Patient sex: F
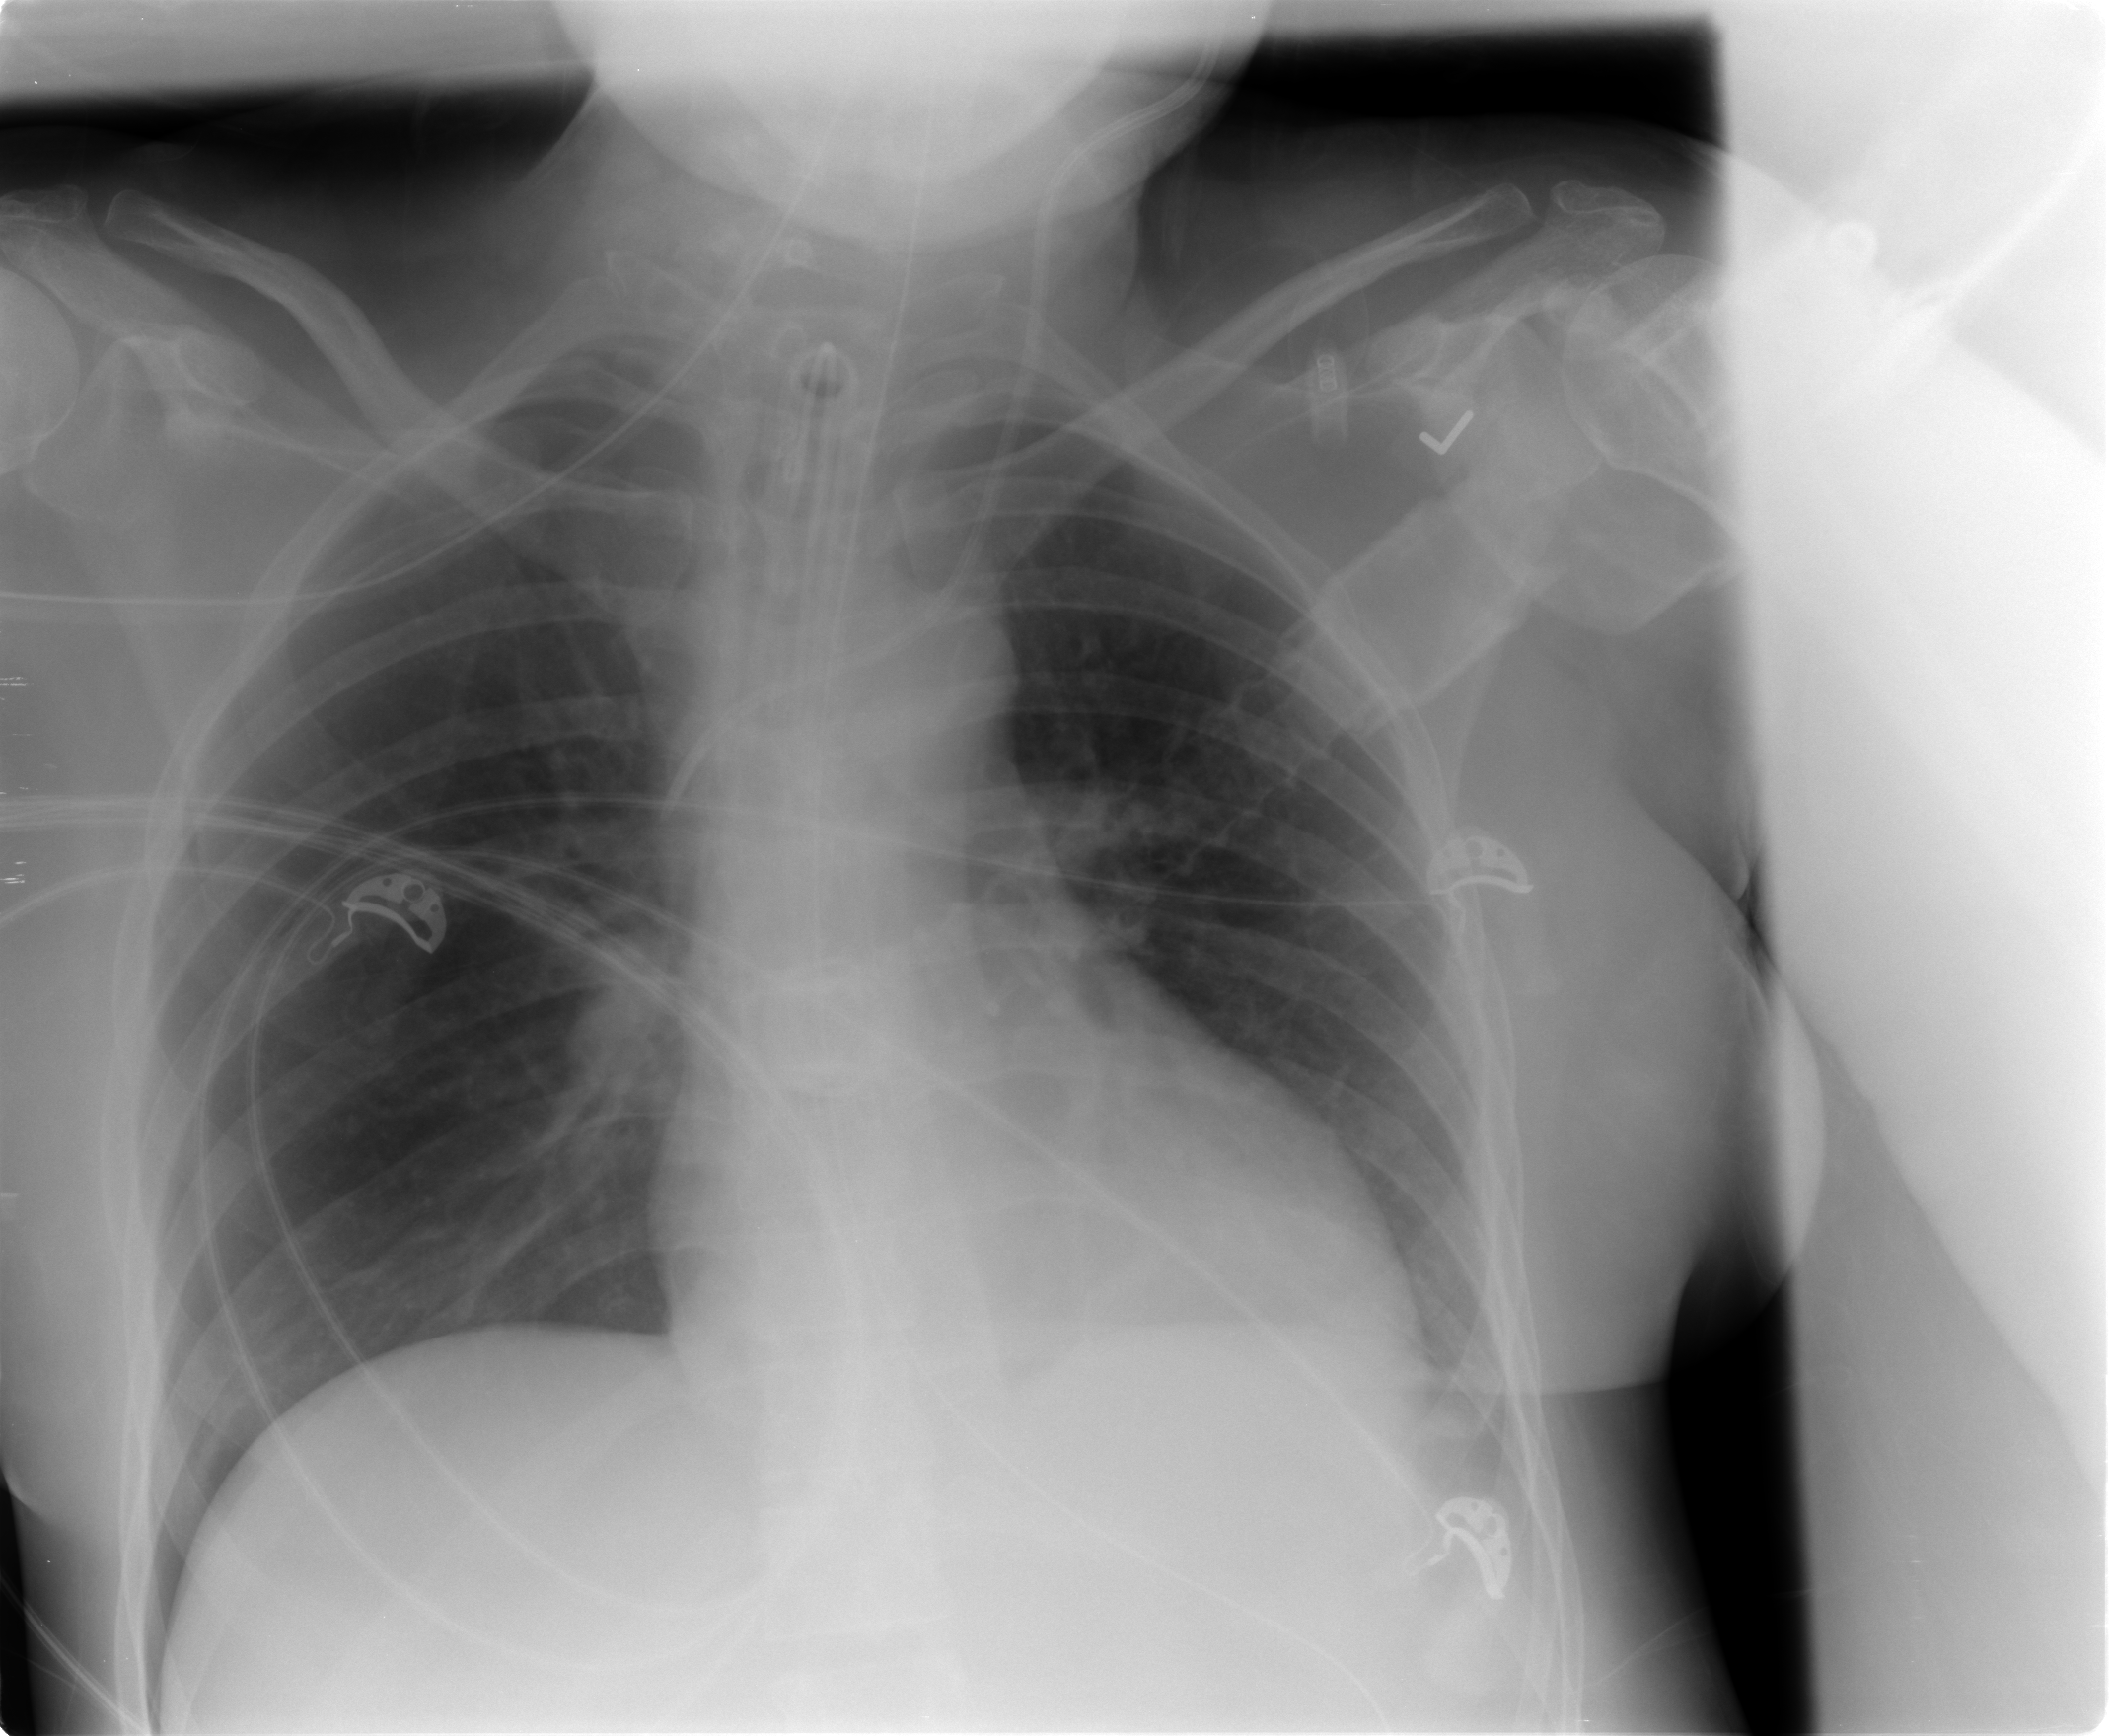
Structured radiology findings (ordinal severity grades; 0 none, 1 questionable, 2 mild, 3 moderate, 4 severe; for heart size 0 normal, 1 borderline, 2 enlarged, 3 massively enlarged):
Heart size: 0
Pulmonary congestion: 0
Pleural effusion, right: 0
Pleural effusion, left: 2
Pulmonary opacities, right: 0
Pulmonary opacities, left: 0
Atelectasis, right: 2
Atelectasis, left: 2